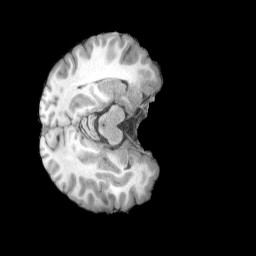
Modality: T1w
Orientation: axial
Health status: healthy